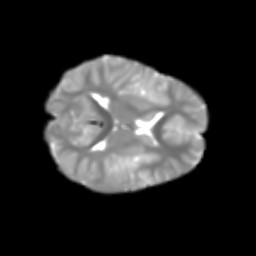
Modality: T2w
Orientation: axial
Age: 7
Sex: female
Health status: healthy